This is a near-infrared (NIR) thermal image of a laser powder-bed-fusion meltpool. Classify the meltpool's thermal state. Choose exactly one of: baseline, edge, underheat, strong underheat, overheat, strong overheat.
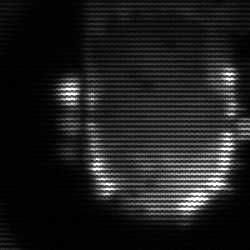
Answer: baseline